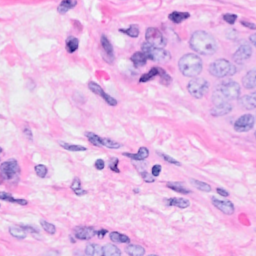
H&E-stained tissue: Breast